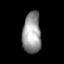
Tissue: lung
Cell type: T cells
Senescence score: 0.1818
Nuclear area (px): 742
Mean DAPI intensity: 152.228